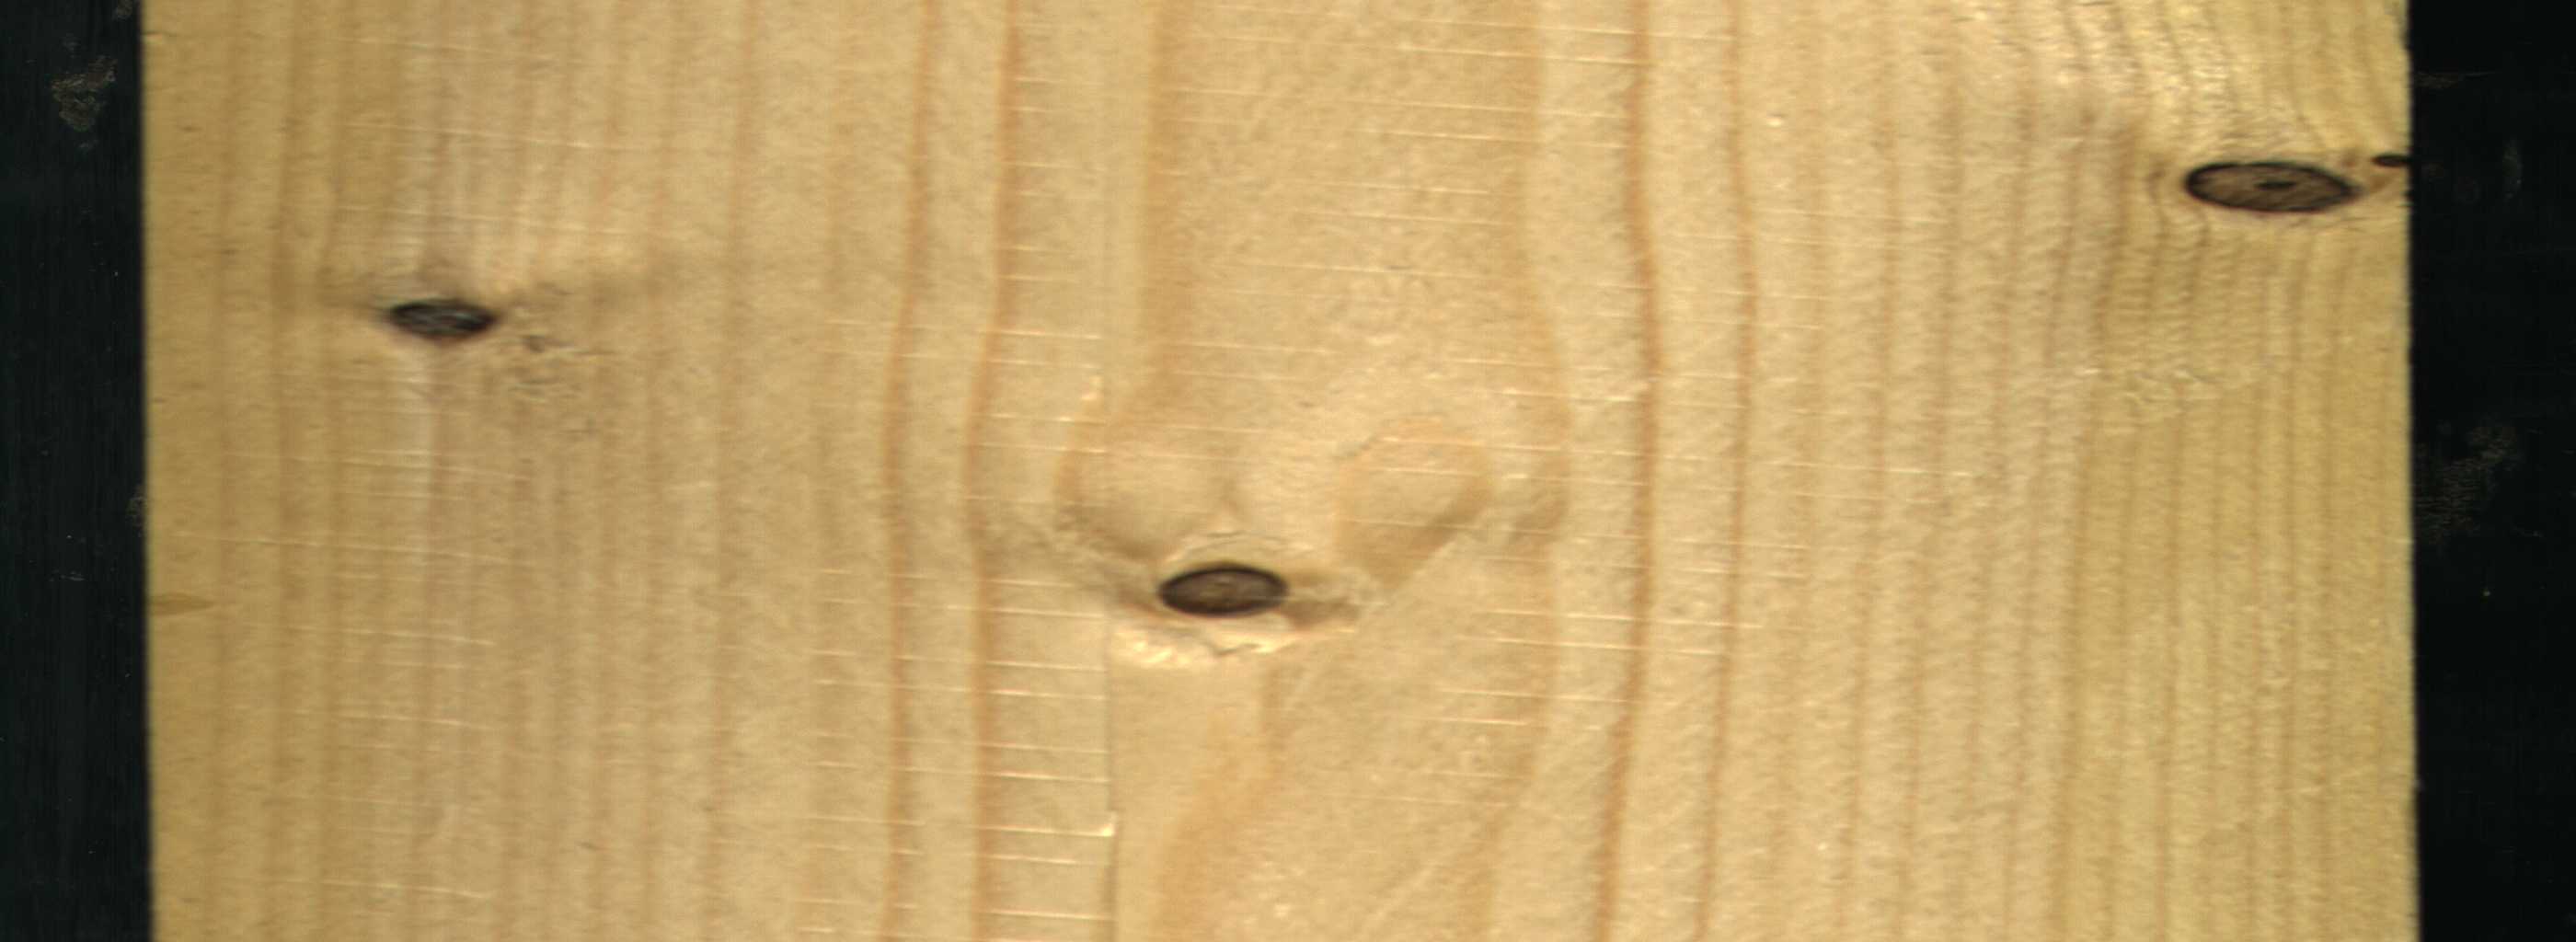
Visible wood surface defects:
Dead_Knot
Dead_Knot
Dead_Knot